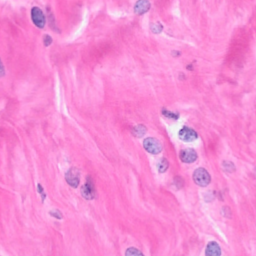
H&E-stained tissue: Breast